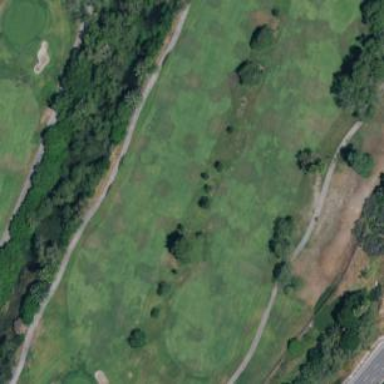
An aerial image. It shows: Rough grassy area used for golf.